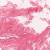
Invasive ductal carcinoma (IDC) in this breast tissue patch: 0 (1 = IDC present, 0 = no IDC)